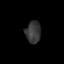
Tissue: skin
Cell type: Endothelial cells
Senescence score: 0.7293
Nuclear area (px): 325
Mean DAPI intensity: 55.723